Interaction volume radius: 5 \u00c5
Interaction volume height: 30 \u00c5
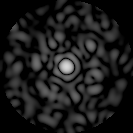
Disorder parameter: 0.8359